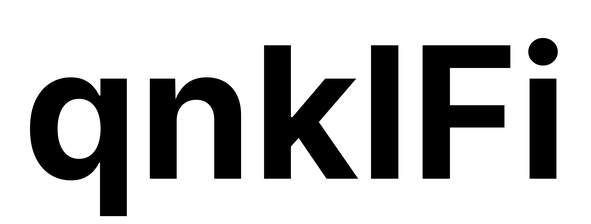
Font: Inter_Bold